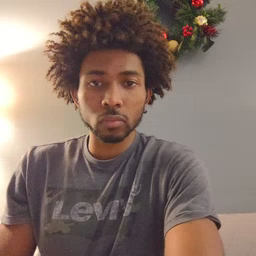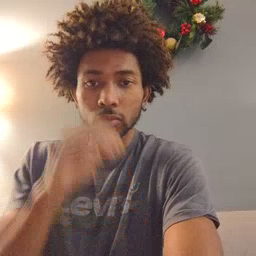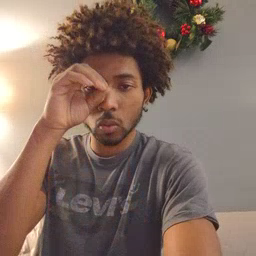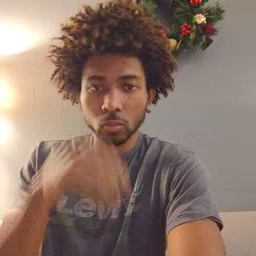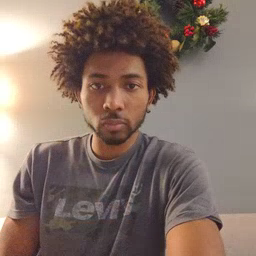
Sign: owl